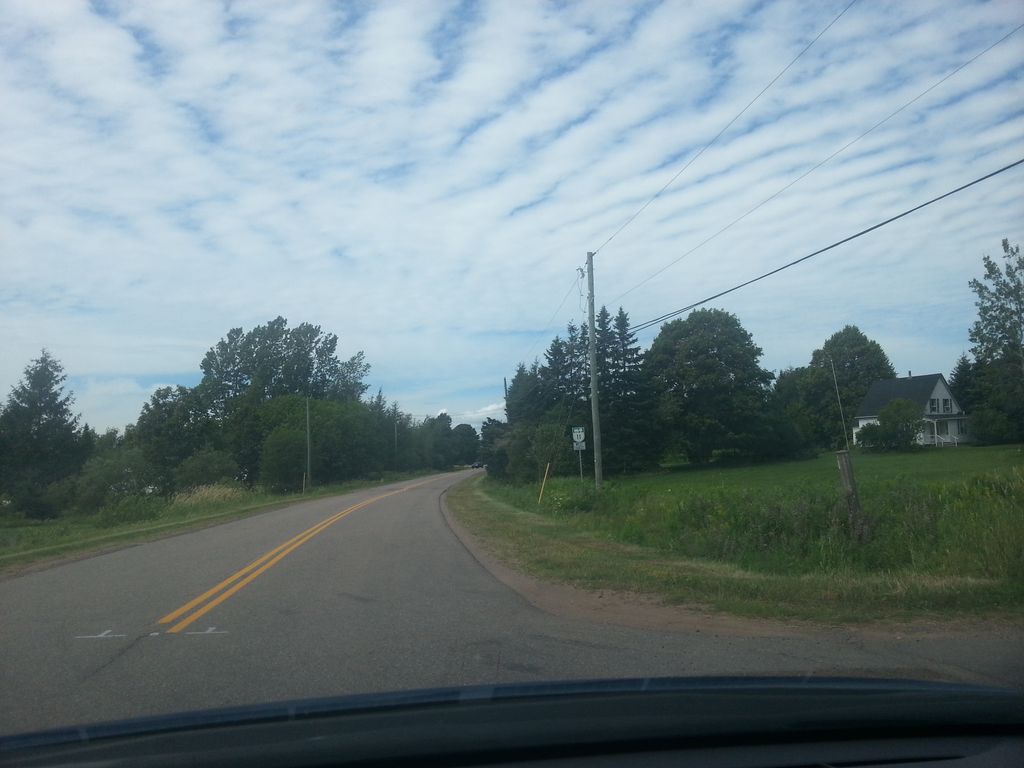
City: charlottetown